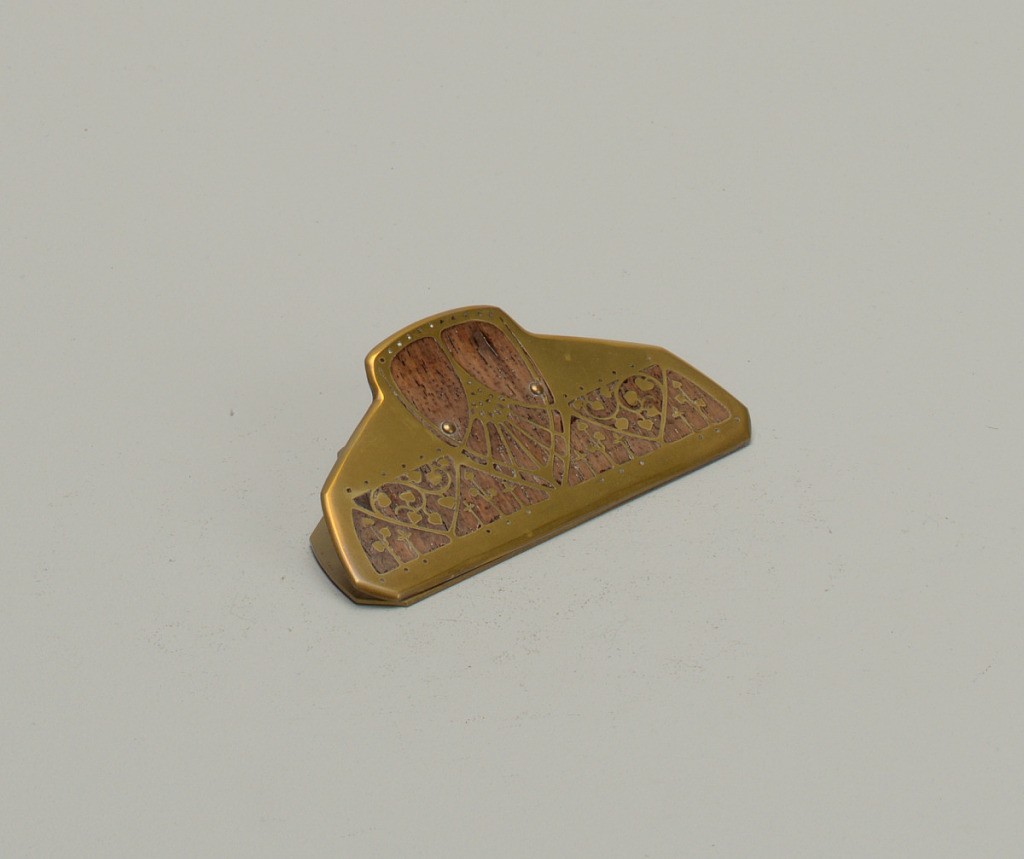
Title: Clip
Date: ca. 1900
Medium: Brass, wood
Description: Paper clip with two brass plates and spring fastening. Curvilinear Art Nouveau design with plant forms.